Question: Being an iOS and Objective-C newbie I'm trying to construct an app, where the user can authenticate through Facebook, Google+ or 3 further (Russian) social networks.
For Facebook I know, that I could use the Facebook SDK or Social.framework, but for the others - I have to use OAuth and 'UIWebView', because there are no good SDKs for them yet.
(I have already succeeded in that once - but that was for an Adobe AIR app and now I'm trying to learn native...)
In Xcode 5.2 I have prepared a very simple Master-Detail app for iPhone and <URL>:

My question is about constructing a NSString for a GET (or body in POST) request -
Currently I have the following awkward source code in <URL>:
'''
- (NSString*)buildUrl
{
NSString *key = _dict[kKey];
NSString *str = _dict[kAuthUrl];
if ([key isEqual: kFB]) {
str = [str stringByAppendingString:@"display=touch"];
str = [str stringByAppendingString:@"&response_time=token"];
str = [str stringByAppendingString:@"&client_id="];
str = [str stringByAppendingString:_dict[kAppId]];
str = [str stringByAppendingString:@"&redirect_uri="];
str = [str stringByAppendingString:_dict[kAppUrl]];
//str = [str stringByAppendingString:@"&state="];
//str = [str stringByAppendingString:rand(1000)];
} else if ([key isEqual: kGG]) {
} else if ([key isEqual: kMR]) {
} else if ([key isEqual: kOK]) {
} else if ([key isEqual: kVK]) {
}
return str;
}
'''
1. Instead of using stringByAppendingString could I use something nicer? Like maybe an NSArray (or even better NSDictionary) and then somehow joining it with ampersands inbetween?
2. How to escape the HTML entities in the value of redirect_uri= ?
3. I need to append a random number as the value of state=, but I am not sure what function to use there best...
Here is what <URL> prints at the moment, for the above code:
MyAuth<URL> }
(which is no good: the URL at the end is not escaped and there is no random state number).
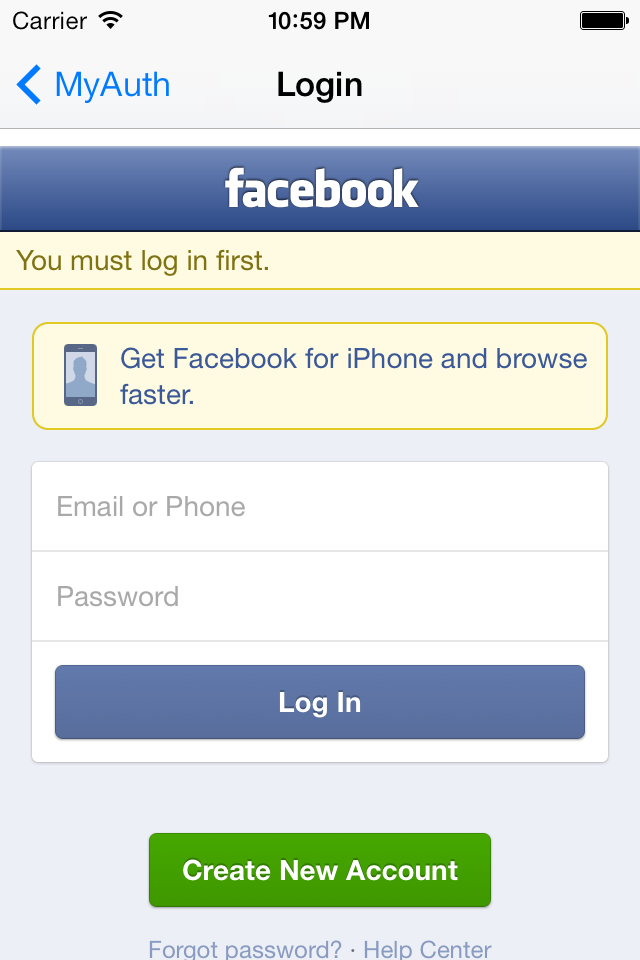
Answer: 'stringWithFormat:' is your friend.
'''
- (NSString*)buildUrl
{
NSString *key = _dict[kKey];
NSString *str = _dict[kAuthUrl];
if ([key isEqual: kFB]) {
NSString *escapedURI = [_dict[kAppUrl] stringByAddingPercentEscapesUsingEncoding:NSUTF8Encoding];
int state = arc4random_uniform(1000);
str = [NSString stringWithFormat:@"%@display=touch&response_time=token&client_id=%@&redirect_uri=%@&state=%d", _dict[kAuthUrl], _dict[kAppId], escapedURI, state];
} else if ([key isEqual: kGG]) {
} else if ([key isEqual: kMR]) {
} else if ([key isEqual: kOK]) {
} else if ([key isEqual: kVK]) {
}
return str;
}
'''